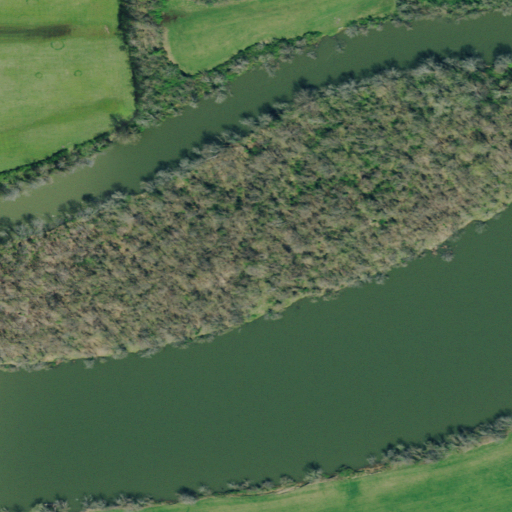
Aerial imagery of island in Tennessee named Johnson Island containing deciduous forest, open water, pasture, and grassland